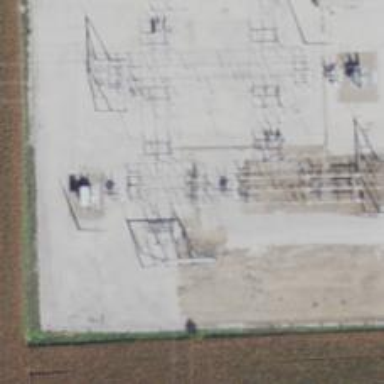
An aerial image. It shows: Switch used for power control.